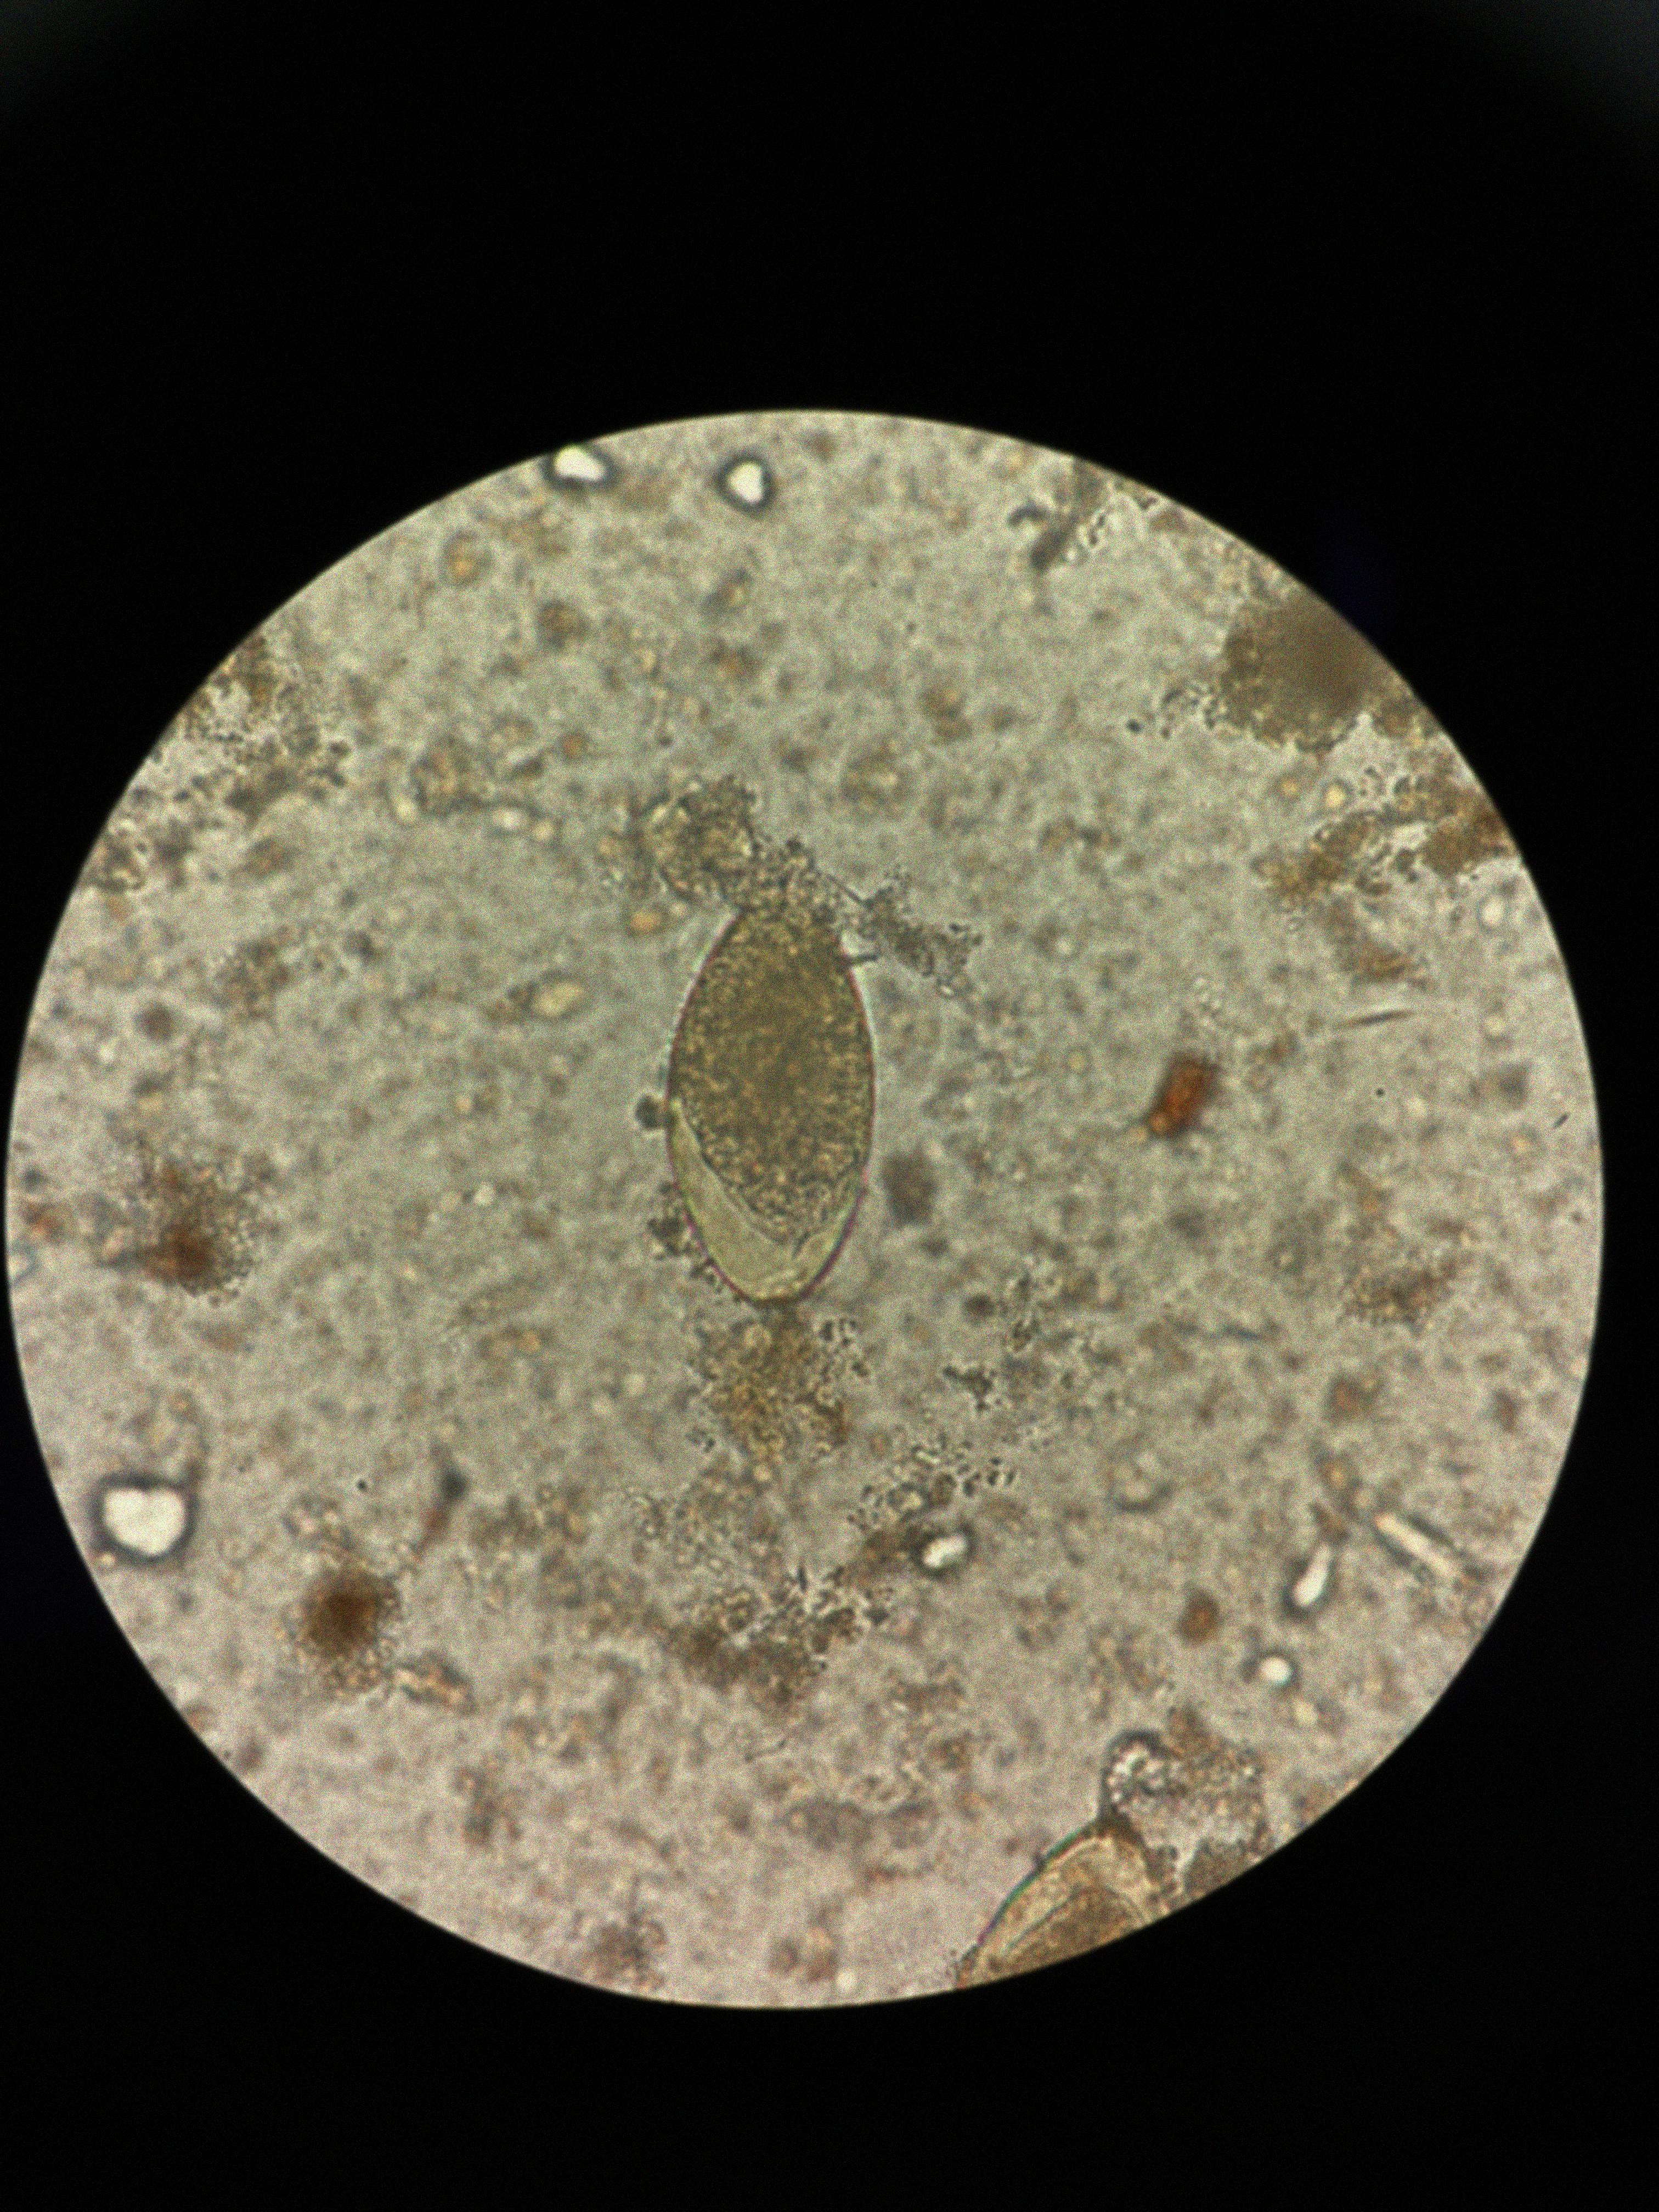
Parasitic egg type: Fasciolopsis buski